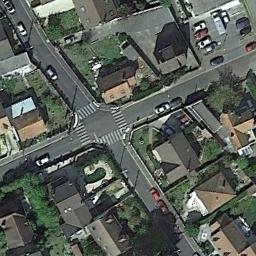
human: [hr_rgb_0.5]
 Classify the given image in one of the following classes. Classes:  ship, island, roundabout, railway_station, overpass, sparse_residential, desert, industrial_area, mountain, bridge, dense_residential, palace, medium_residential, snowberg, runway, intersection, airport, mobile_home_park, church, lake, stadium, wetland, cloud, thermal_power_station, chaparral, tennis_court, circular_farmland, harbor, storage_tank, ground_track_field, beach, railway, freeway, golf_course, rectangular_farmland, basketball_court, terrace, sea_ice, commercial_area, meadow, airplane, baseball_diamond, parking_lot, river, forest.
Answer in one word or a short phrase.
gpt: intersection